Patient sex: F
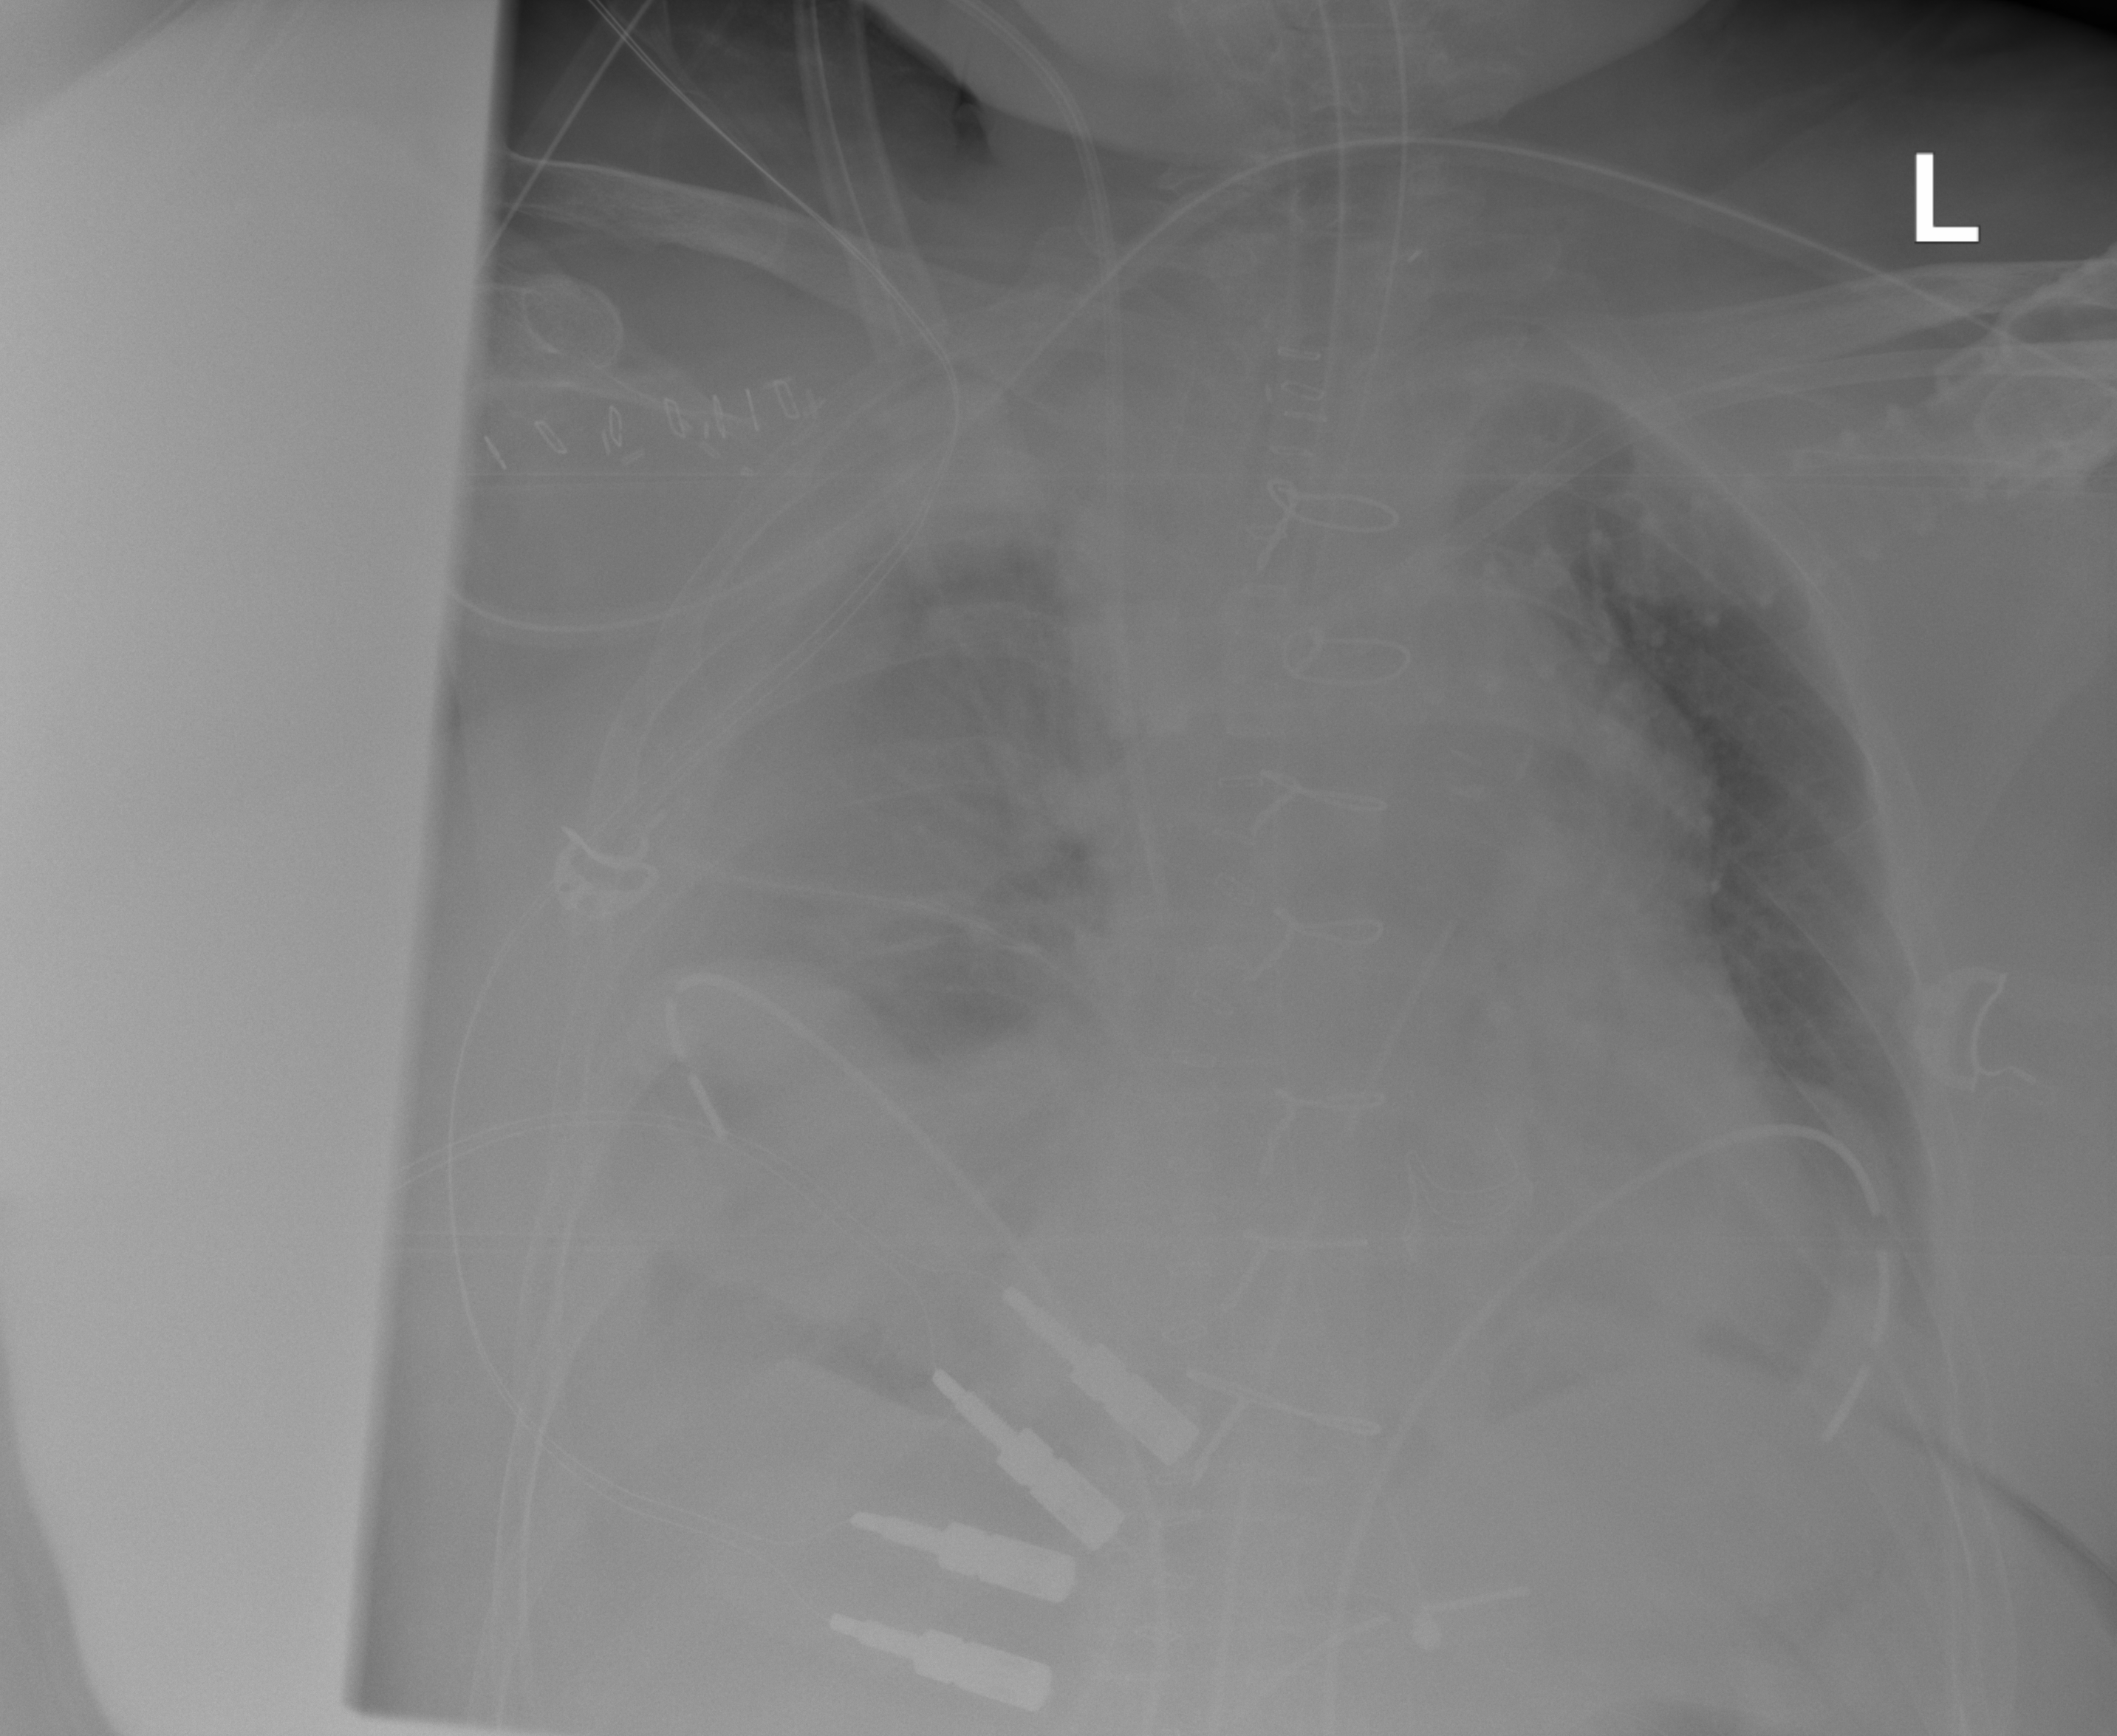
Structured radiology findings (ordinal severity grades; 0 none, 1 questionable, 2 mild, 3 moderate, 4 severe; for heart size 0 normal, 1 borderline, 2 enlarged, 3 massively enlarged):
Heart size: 2
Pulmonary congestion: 0
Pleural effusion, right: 2
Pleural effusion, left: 1
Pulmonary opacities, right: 2
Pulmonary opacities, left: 0
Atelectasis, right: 3
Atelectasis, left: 2